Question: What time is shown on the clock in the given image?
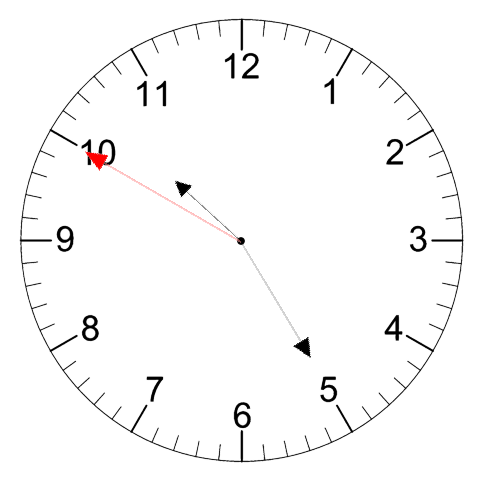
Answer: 10:24:50